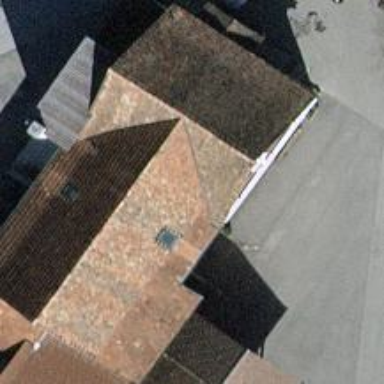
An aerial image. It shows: Restaurant building.